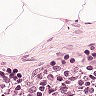
Metastatic tissue present: no